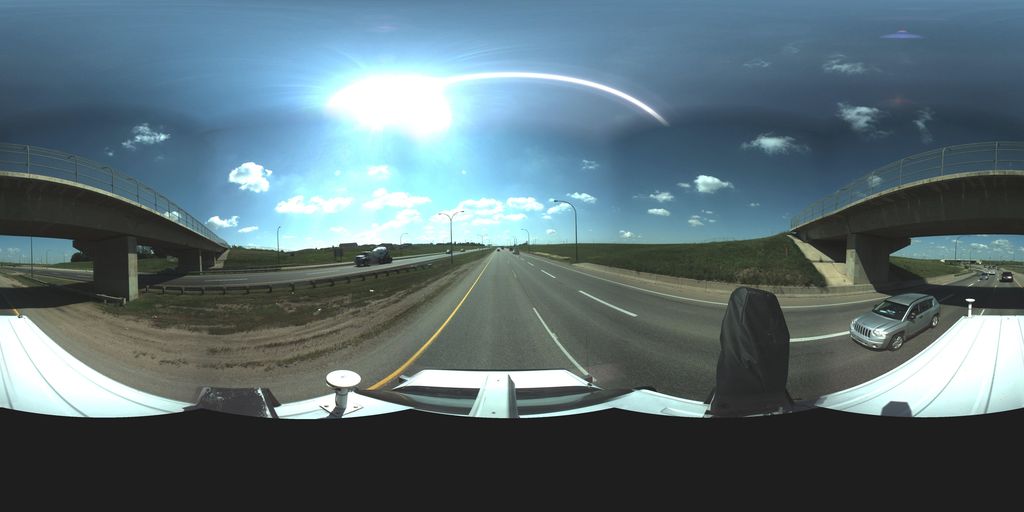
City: saskatoon